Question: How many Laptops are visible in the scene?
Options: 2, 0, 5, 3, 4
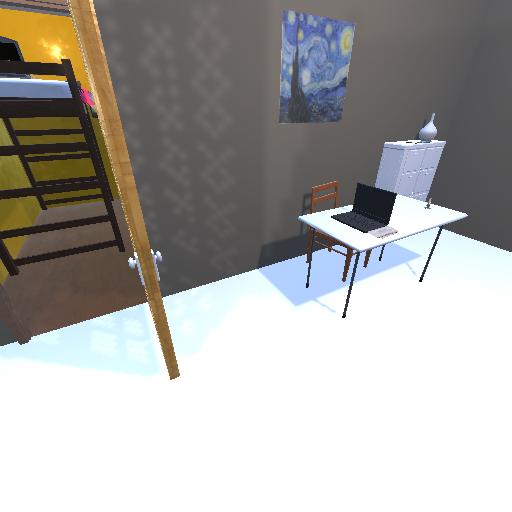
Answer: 2